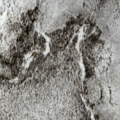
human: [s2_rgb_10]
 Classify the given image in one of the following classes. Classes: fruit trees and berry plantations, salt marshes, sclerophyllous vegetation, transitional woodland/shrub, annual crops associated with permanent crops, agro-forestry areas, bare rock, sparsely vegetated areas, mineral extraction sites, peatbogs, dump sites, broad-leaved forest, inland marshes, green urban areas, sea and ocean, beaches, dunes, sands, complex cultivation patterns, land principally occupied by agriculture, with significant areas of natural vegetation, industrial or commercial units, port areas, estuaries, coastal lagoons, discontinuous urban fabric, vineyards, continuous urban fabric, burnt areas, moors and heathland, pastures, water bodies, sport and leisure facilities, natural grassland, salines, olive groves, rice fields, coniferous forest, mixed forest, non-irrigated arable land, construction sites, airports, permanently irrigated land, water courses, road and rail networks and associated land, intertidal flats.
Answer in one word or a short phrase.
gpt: broad-leaved forest, coniferous forest, bare rock